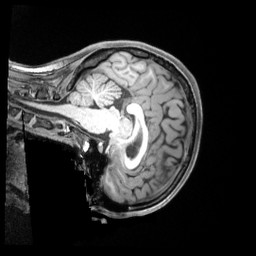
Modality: T1w
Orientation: sagittal
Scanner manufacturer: siemens
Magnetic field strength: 3 T
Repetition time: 2.5 s
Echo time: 0.00218 s